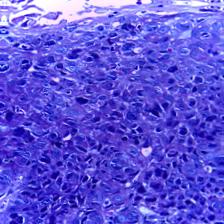
Diagnosis: OSCC